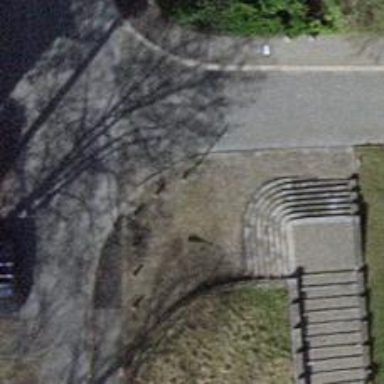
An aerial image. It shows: Footway with surface made of sett.